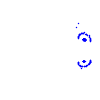
Particle: proton